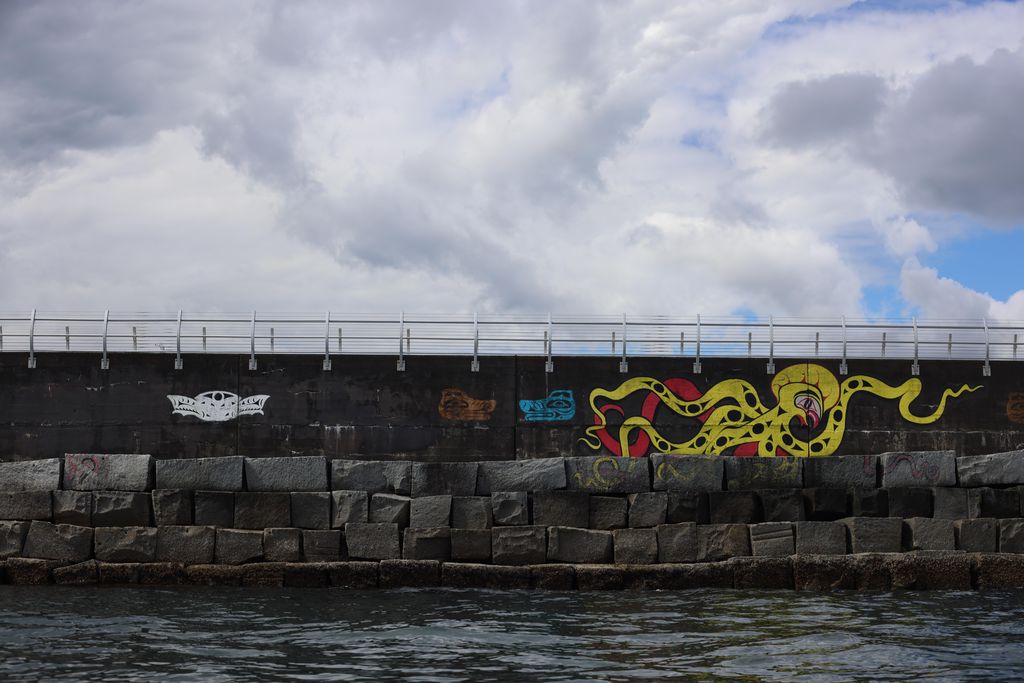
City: victoria